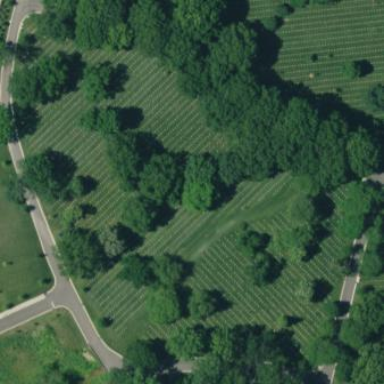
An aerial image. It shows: Sector within cemetery.